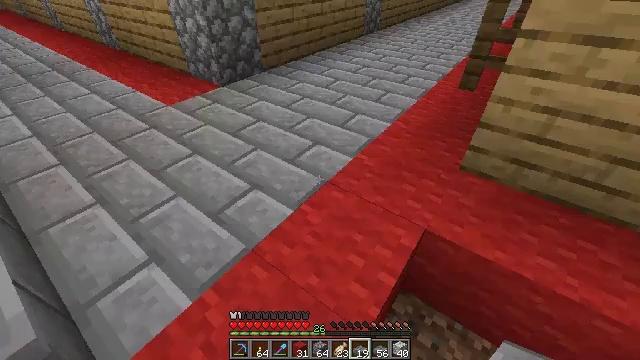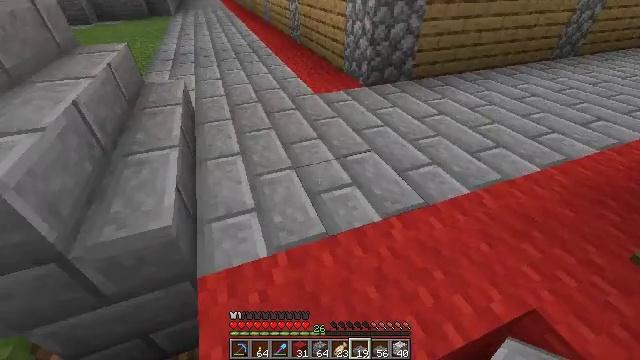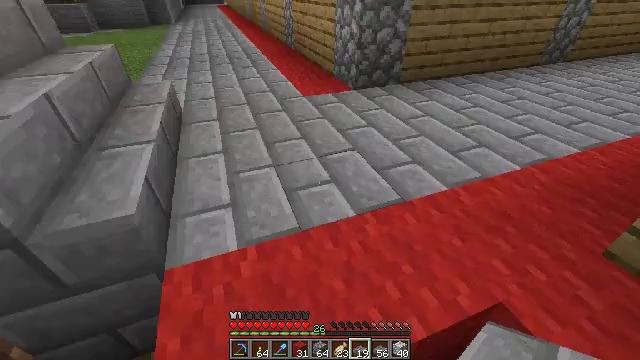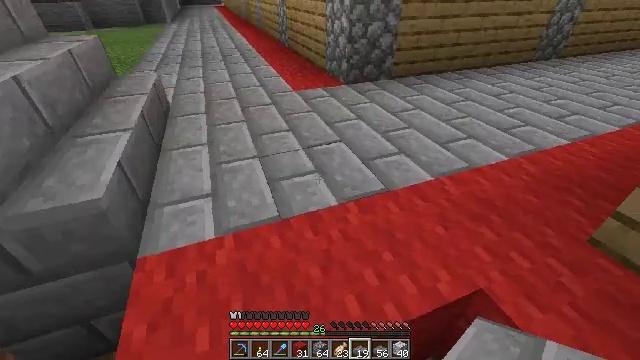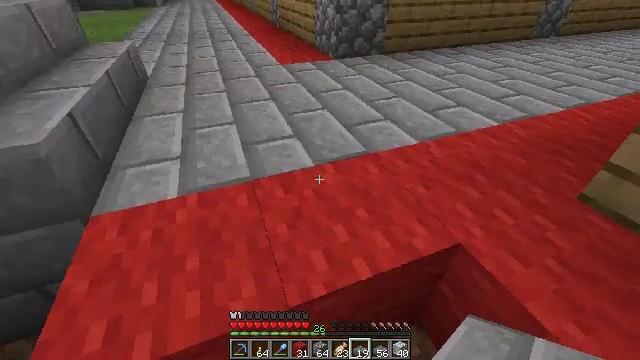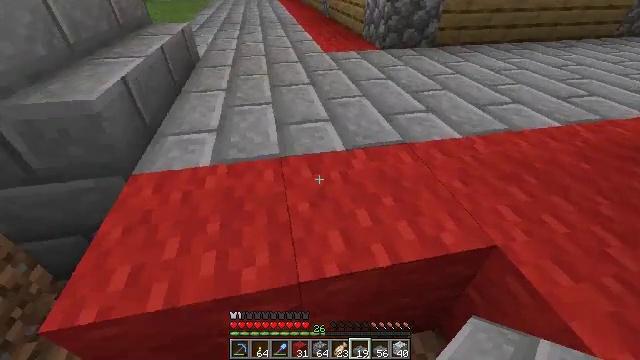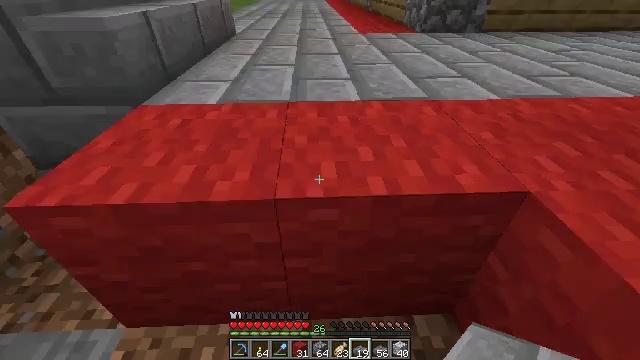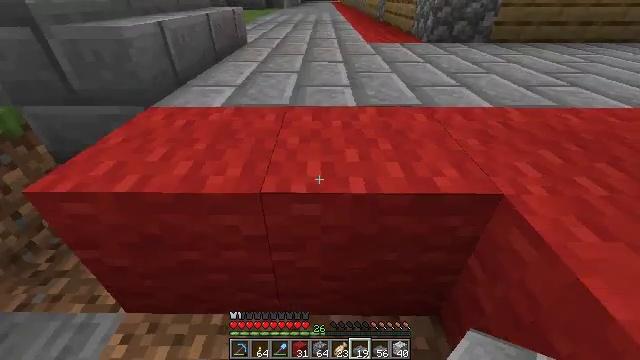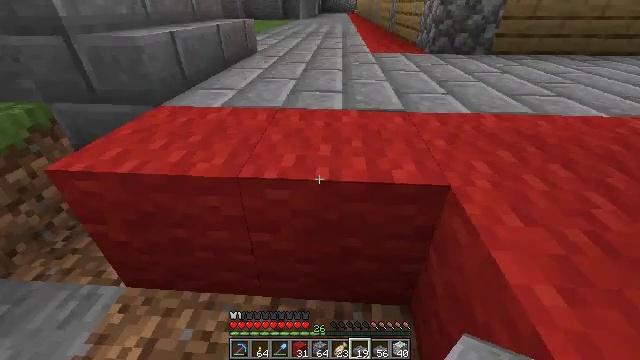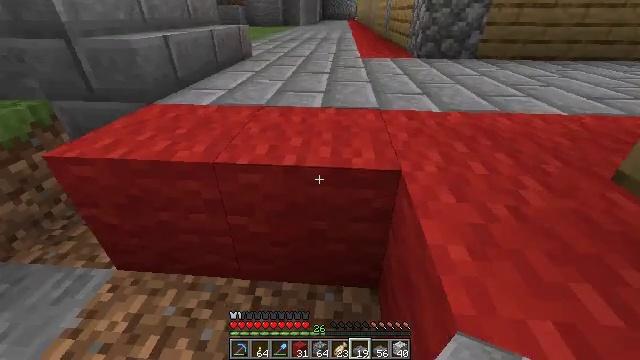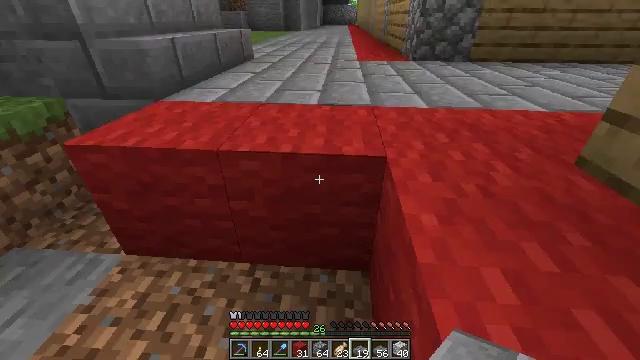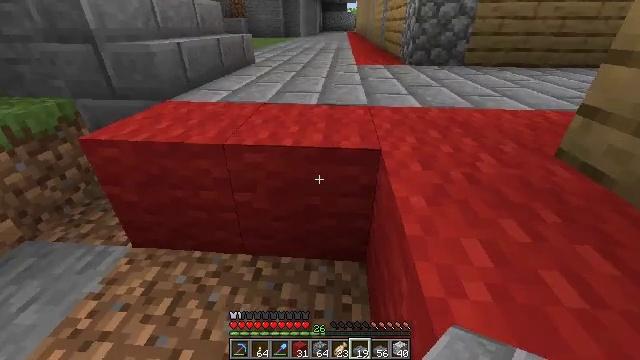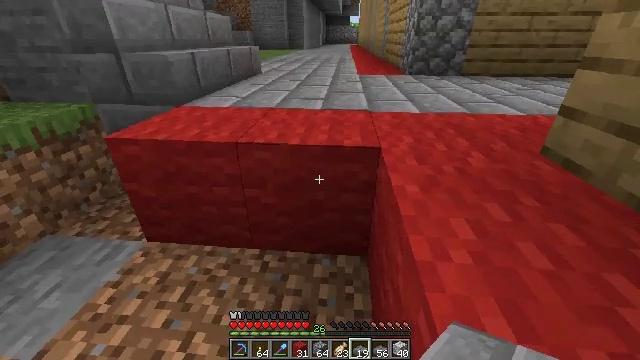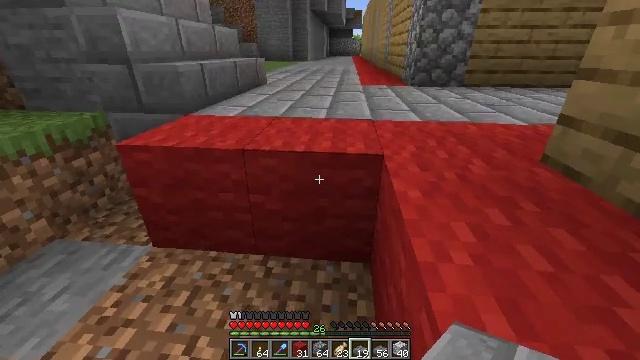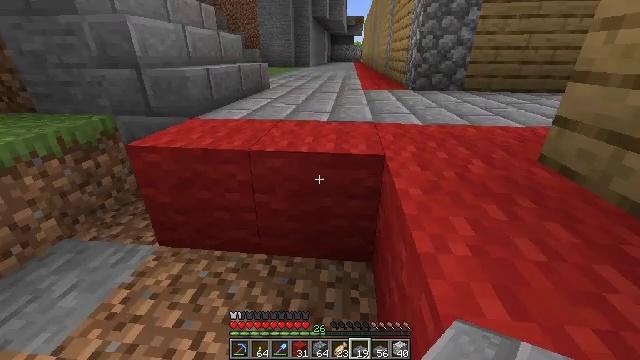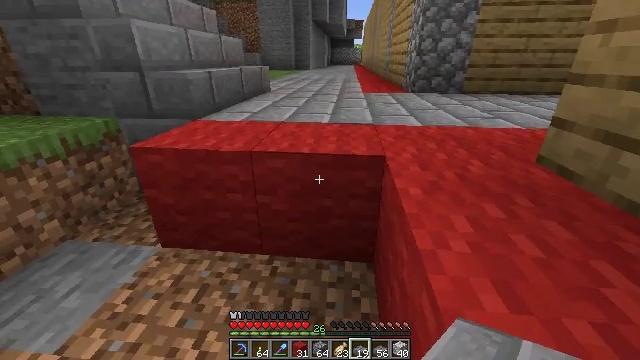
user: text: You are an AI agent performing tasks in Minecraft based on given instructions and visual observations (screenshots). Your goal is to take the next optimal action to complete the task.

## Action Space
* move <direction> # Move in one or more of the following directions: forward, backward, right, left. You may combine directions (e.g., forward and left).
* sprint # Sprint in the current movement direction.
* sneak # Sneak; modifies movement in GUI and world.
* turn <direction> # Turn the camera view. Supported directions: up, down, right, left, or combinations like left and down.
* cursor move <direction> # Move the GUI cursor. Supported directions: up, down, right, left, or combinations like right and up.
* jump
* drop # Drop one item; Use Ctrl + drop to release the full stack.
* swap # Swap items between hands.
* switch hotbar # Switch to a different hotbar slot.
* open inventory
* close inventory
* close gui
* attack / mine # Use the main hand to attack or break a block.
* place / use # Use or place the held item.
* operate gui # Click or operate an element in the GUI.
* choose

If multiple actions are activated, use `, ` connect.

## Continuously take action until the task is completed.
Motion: motion action
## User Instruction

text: Break the block of red wool.
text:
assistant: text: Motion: move right, turn left and up
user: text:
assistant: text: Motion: move right, turn up
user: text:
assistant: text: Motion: move back and move right
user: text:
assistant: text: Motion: move back and move right, turn down
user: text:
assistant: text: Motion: move back and move right, turn left
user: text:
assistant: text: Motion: move back and move right, turn left and up
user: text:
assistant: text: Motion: move back and move right, turn left and up
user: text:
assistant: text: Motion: move back and move right, turn left and up
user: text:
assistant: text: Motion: move back and move right, turn up
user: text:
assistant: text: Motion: move back
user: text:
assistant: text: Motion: move back, turn up
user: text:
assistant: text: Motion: turn up
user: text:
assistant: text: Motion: turn up
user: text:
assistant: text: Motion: turn up
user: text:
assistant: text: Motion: no_op
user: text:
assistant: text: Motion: no_op
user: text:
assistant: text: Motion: no_op
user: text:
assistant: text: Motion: no_op
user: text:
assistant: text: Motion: move forward and move left, turn right
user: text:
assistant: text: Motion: move forward and move left, turn right
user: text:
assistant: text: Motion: move forward and move left, turn right
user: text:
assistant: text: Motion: move forward and move left, turn right
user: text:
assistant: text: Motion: move forward, turn right
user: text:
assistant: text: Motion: turn right
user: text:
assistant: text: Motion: turn right
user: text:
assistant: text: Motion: turn right and down
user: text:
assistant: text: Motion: turn right and down
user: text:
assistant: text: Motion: no_op
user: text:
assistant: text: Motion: no_op
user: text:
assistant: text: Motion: no_op